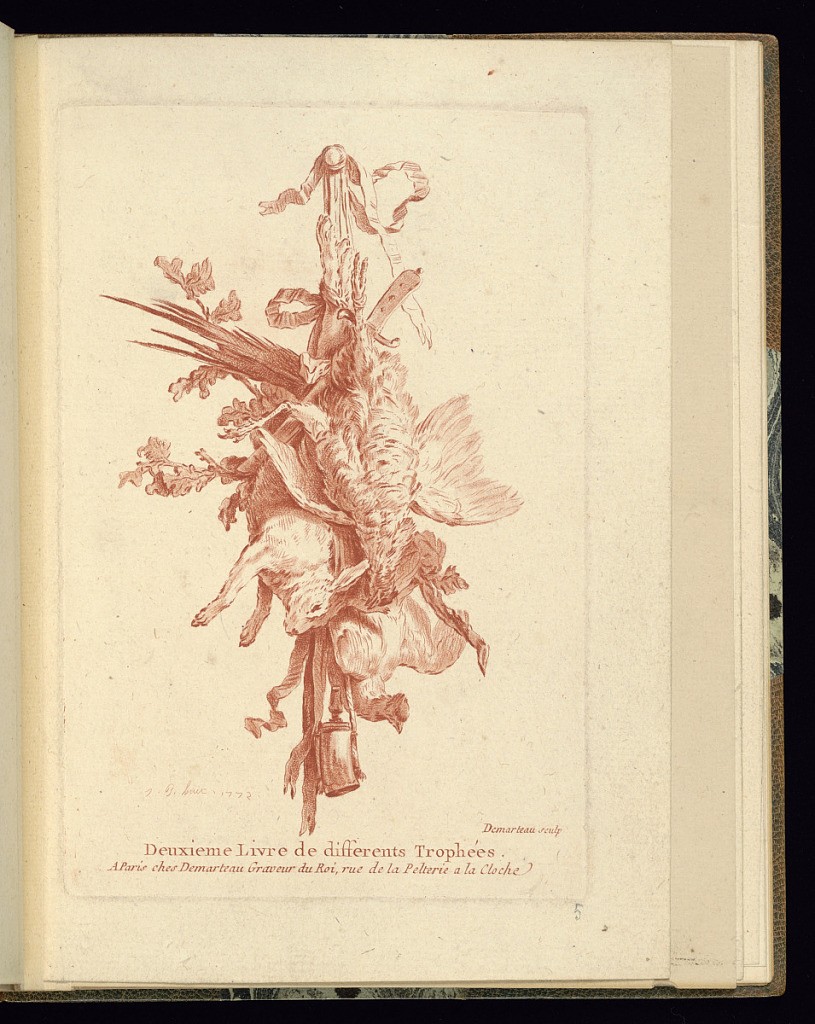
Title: Trophy Design
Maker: Jean-Baptiste Huet, French, 1745 – 1811
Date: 1772
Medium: Crayon manner etching in red ink on laid paper
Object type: Print
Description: Title page and first plate from a series of four ornament prints of designs for trophies. Hanging from tied ribbons - a dead chicken, hare, and bird, along with a dagger, powder flask and foliate branches. The title is lettered below, and the plate is signed and dated.